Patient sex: F
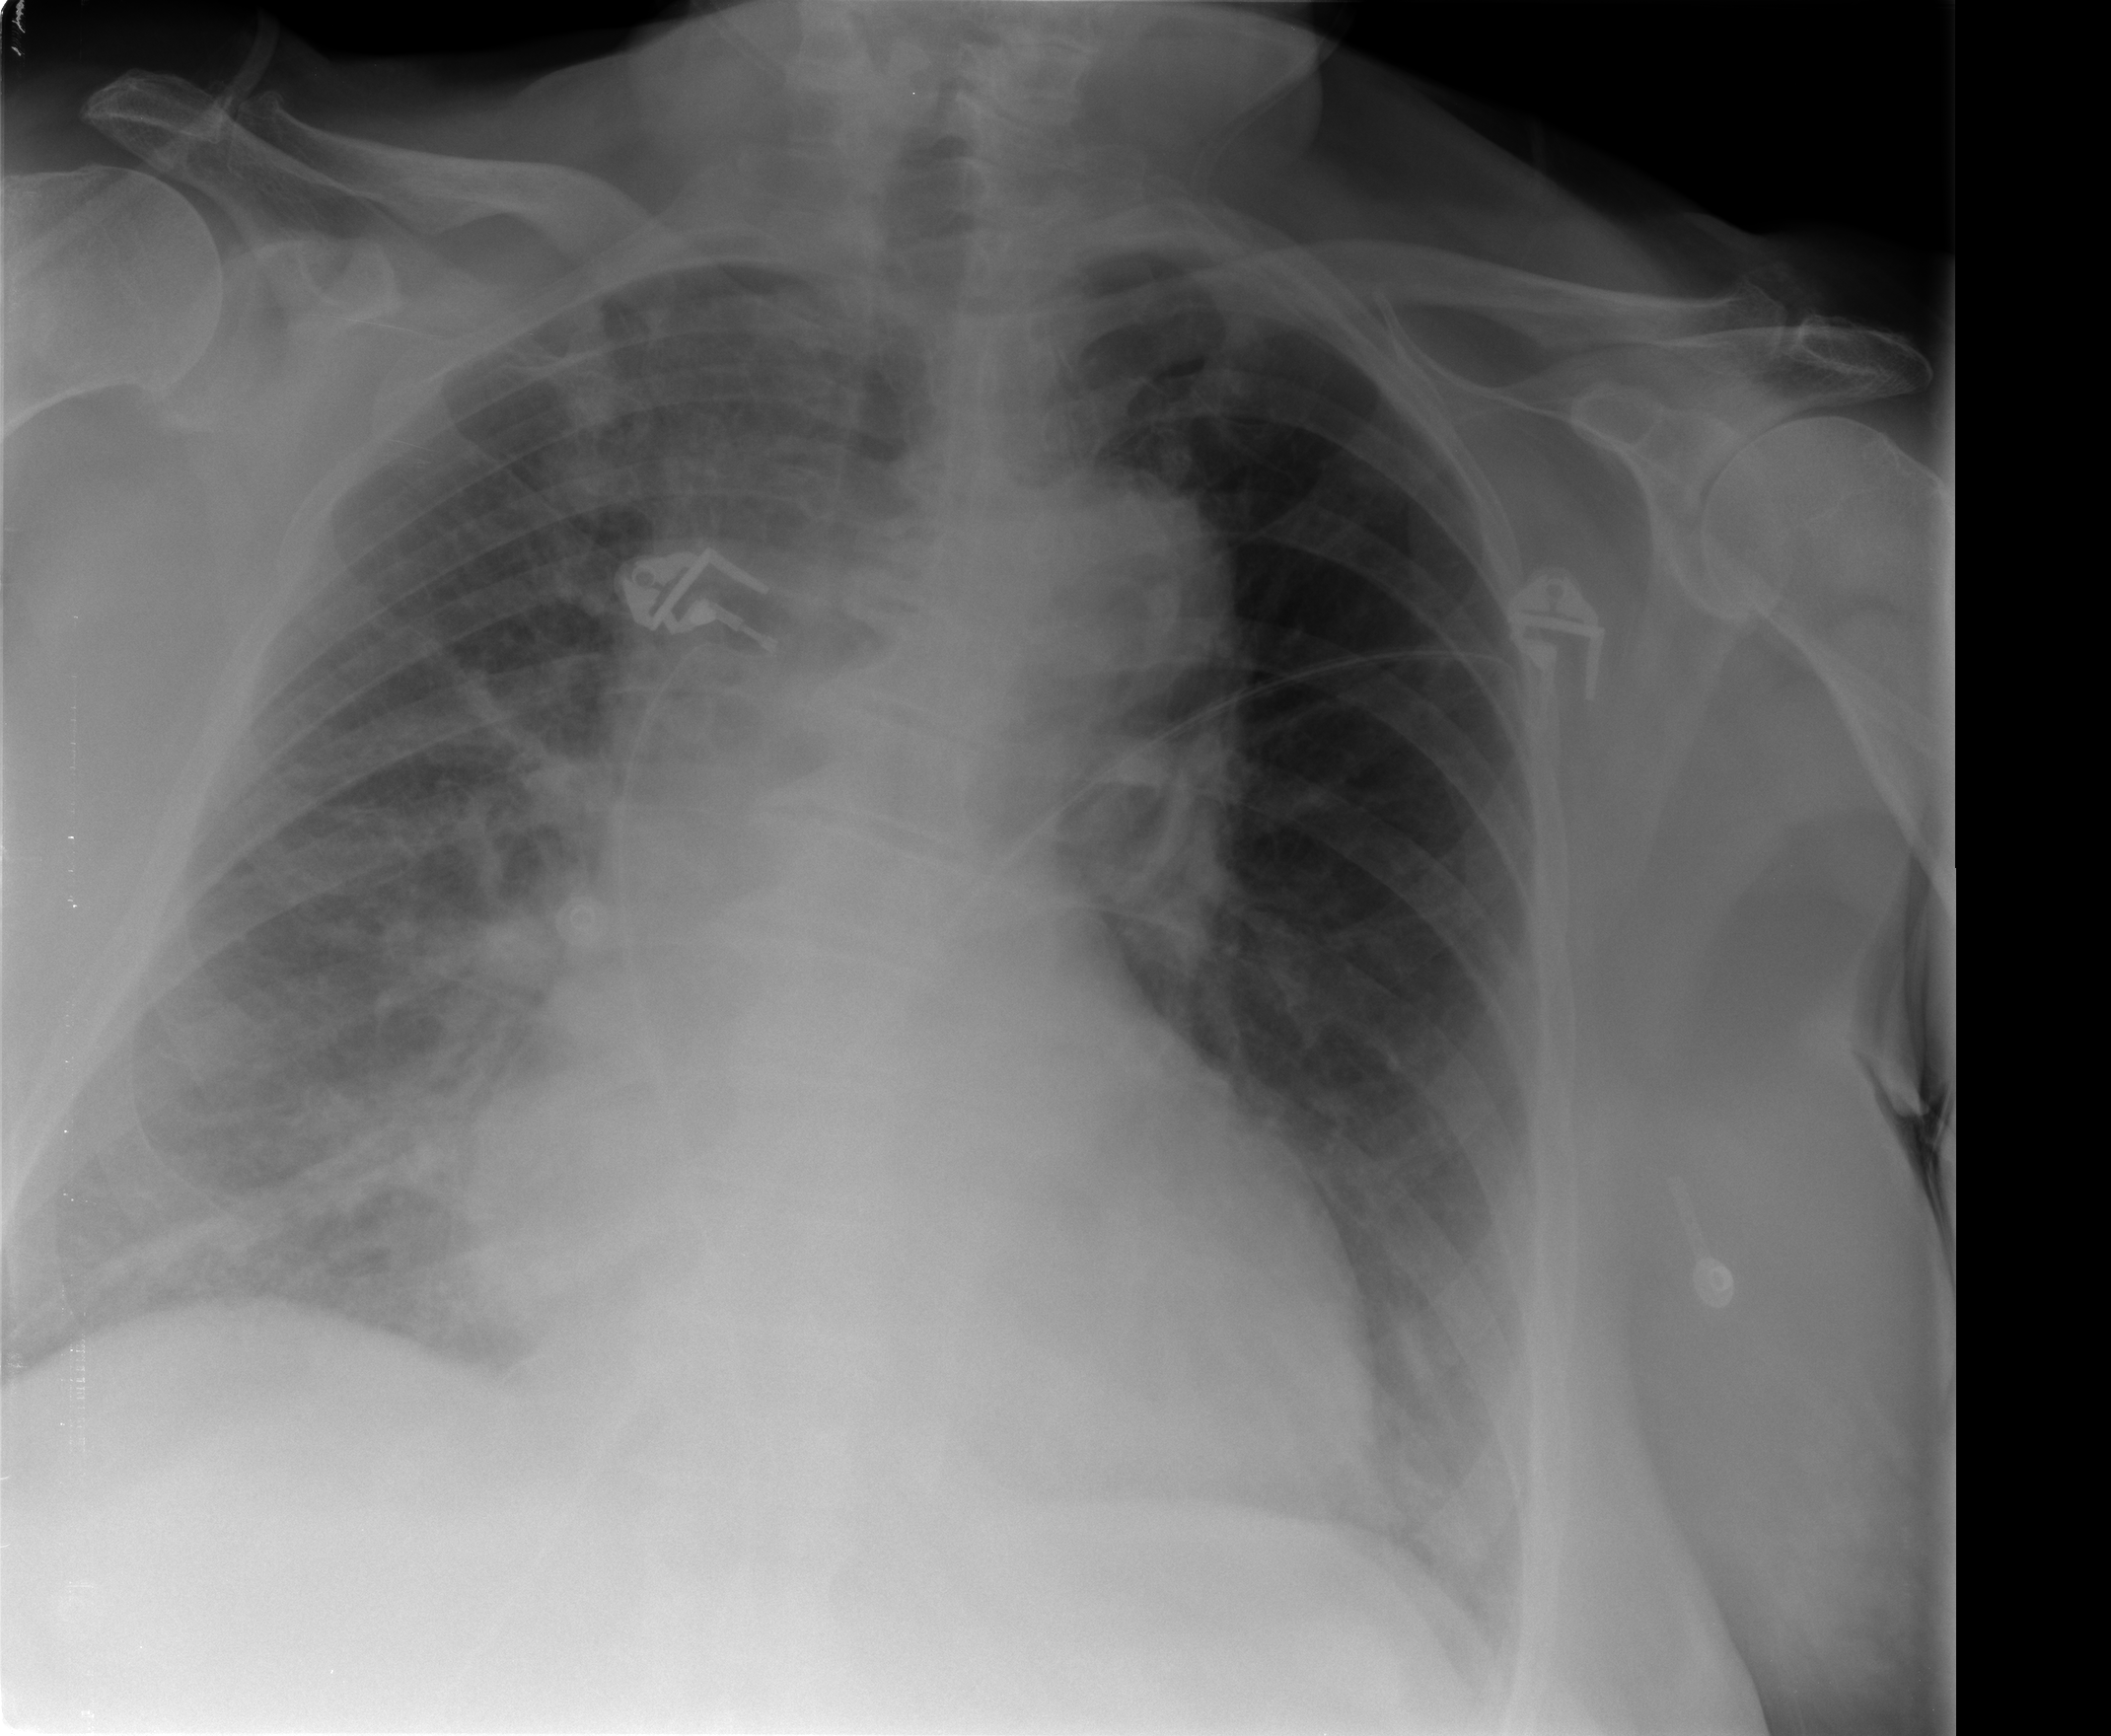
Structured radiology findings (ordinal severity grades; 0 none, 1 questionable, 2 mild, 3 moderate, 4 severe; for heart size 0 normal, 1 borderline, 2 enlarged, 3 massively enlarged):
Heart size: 2
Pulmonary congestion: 0
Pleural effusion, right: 0
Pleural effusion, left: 0
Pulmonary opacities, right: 1
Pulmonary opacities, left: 0
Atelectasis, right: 2
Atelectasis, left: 1